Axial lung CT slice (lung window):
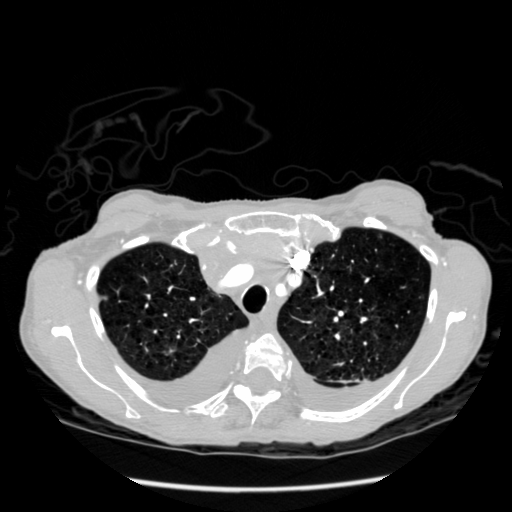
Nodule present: no